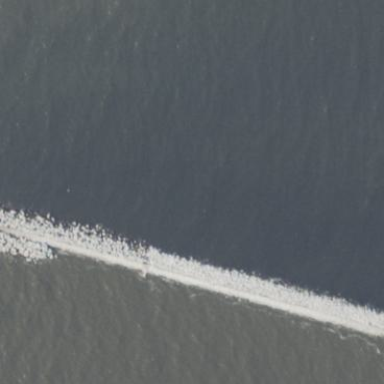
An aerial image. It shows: Breakwater made of rocks.